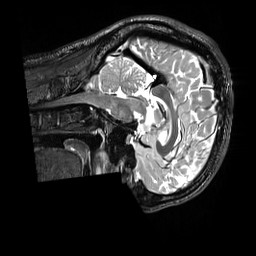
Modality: T2w
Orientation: sagittal
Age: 28
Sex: male
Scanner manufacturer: siemens
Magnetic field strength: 3 T
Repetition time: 3.2 s
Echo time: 0.728 s